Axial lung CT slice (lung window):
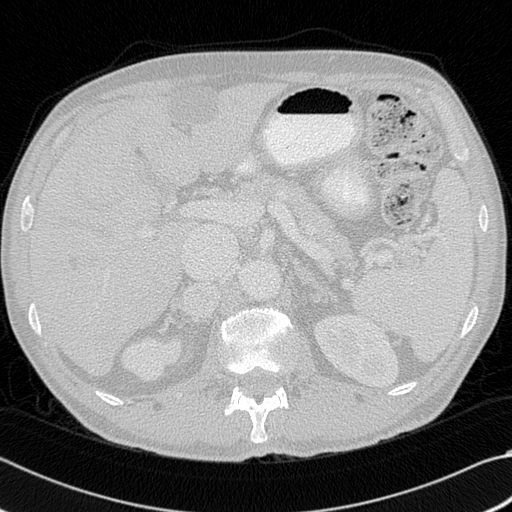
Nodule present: no